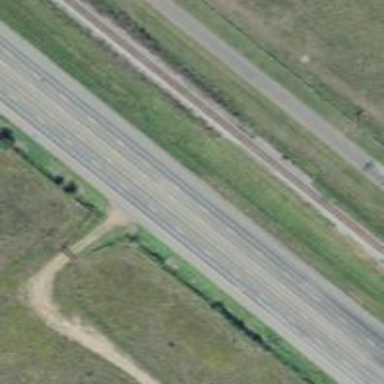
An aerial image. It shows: Asphalt trunk highway.